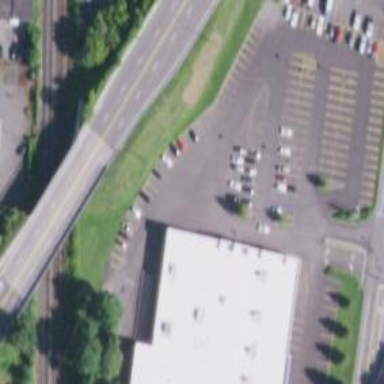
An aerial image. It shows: Supermarket.